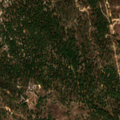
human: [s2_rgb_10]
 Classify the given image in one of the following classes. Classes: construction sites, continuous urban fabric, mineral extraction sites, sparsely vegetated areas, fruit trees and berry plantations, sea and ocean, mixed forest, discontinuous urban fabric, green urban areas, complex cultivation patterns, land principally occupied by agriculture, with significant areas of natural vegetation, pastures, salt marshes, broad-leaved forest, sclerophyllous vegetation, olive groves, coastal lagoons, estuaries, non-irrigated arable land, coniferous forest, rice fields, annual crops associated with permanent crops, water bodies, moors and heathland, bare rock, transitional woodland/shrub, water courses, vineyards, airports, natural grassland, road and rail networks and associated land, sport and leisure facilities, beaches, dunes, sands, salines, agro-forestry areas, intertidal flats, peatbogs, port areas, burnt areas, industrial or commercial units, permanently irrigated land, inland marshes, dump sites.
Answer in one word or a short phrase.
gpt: agro-forestry areas, broad-leaved forest, coniferous forest, mixed forest, transitional woodland/shrub